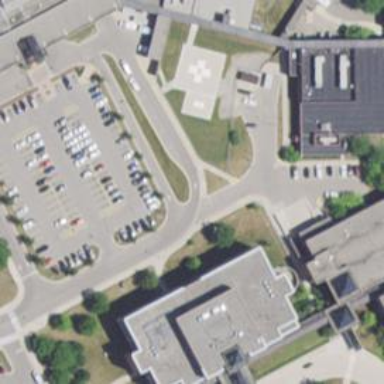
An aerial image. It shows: Hospital building.